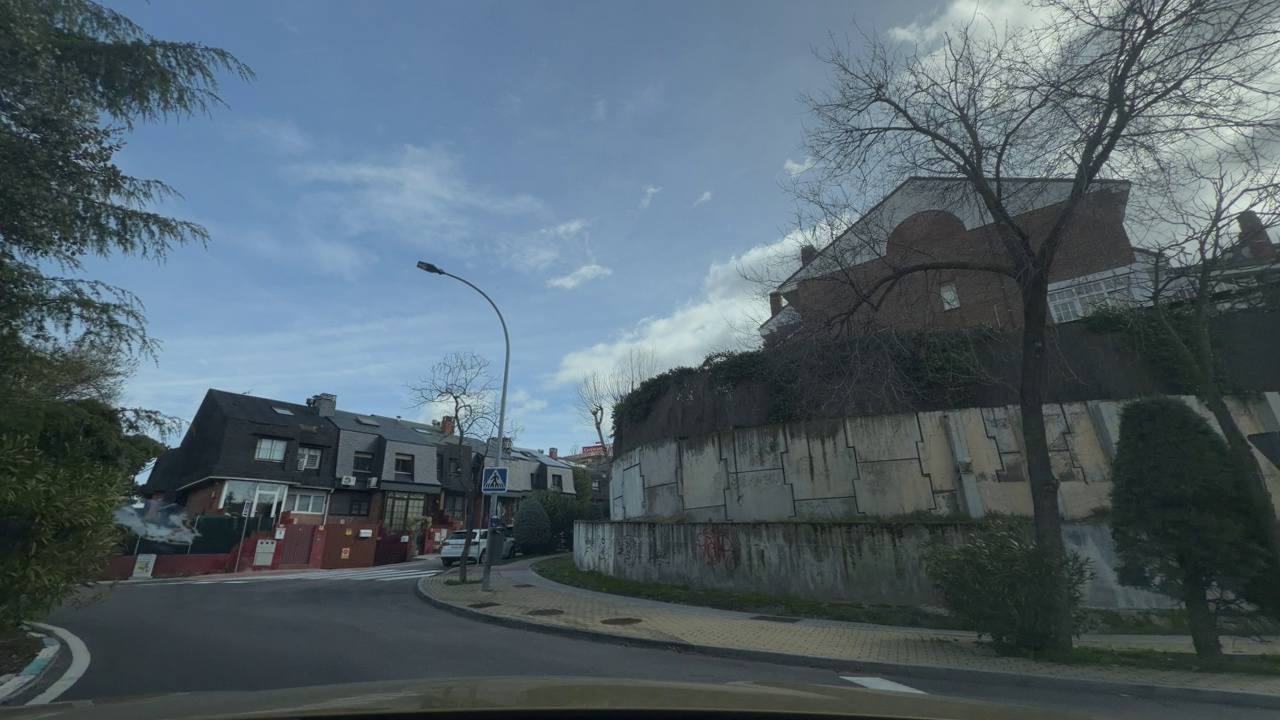
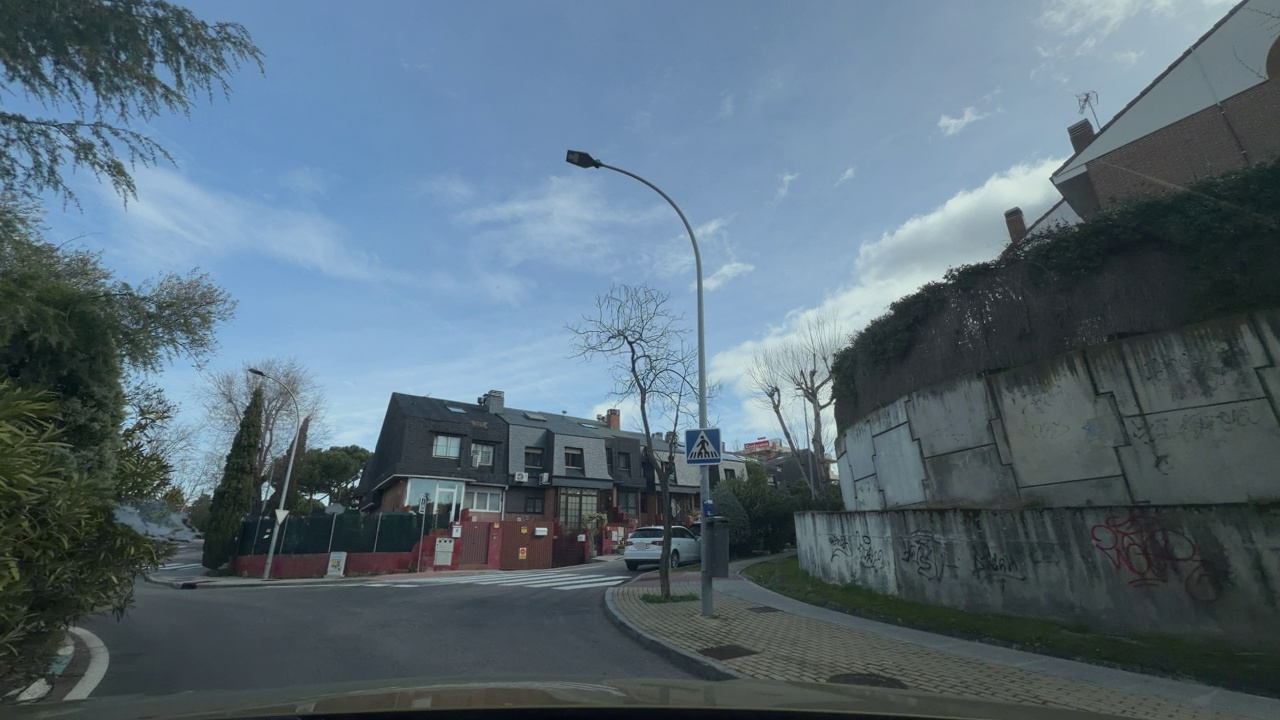
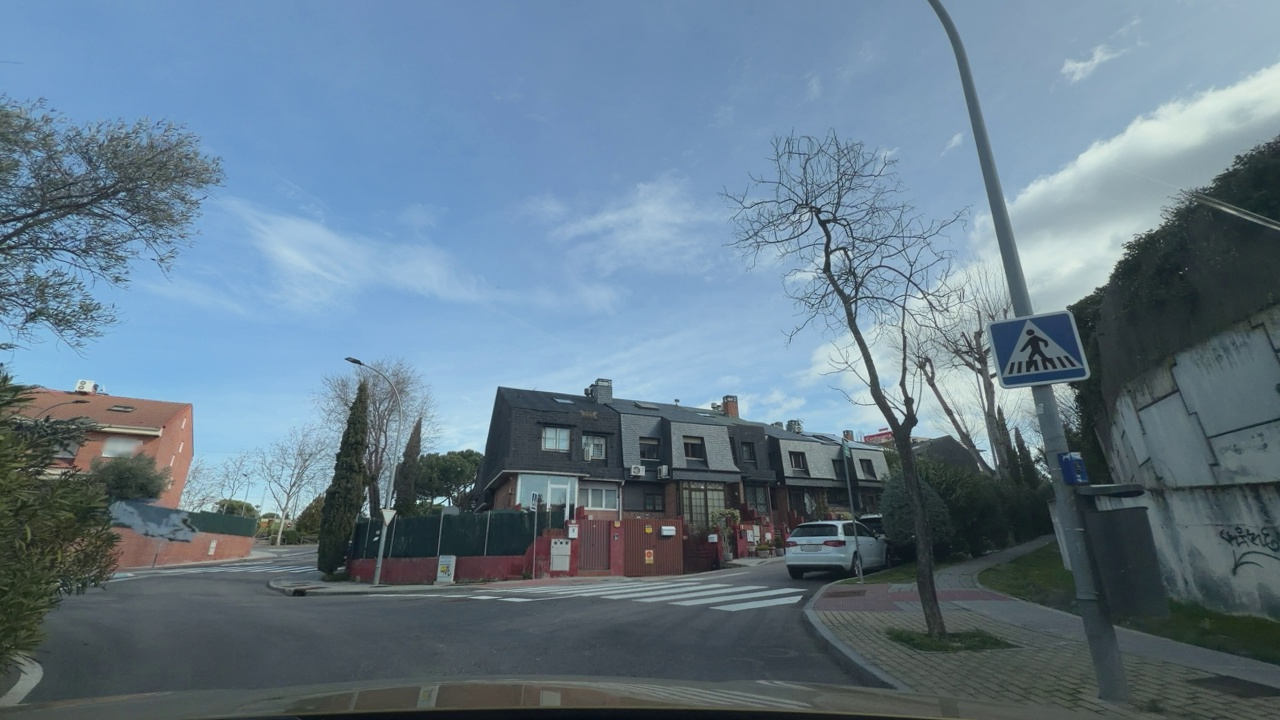
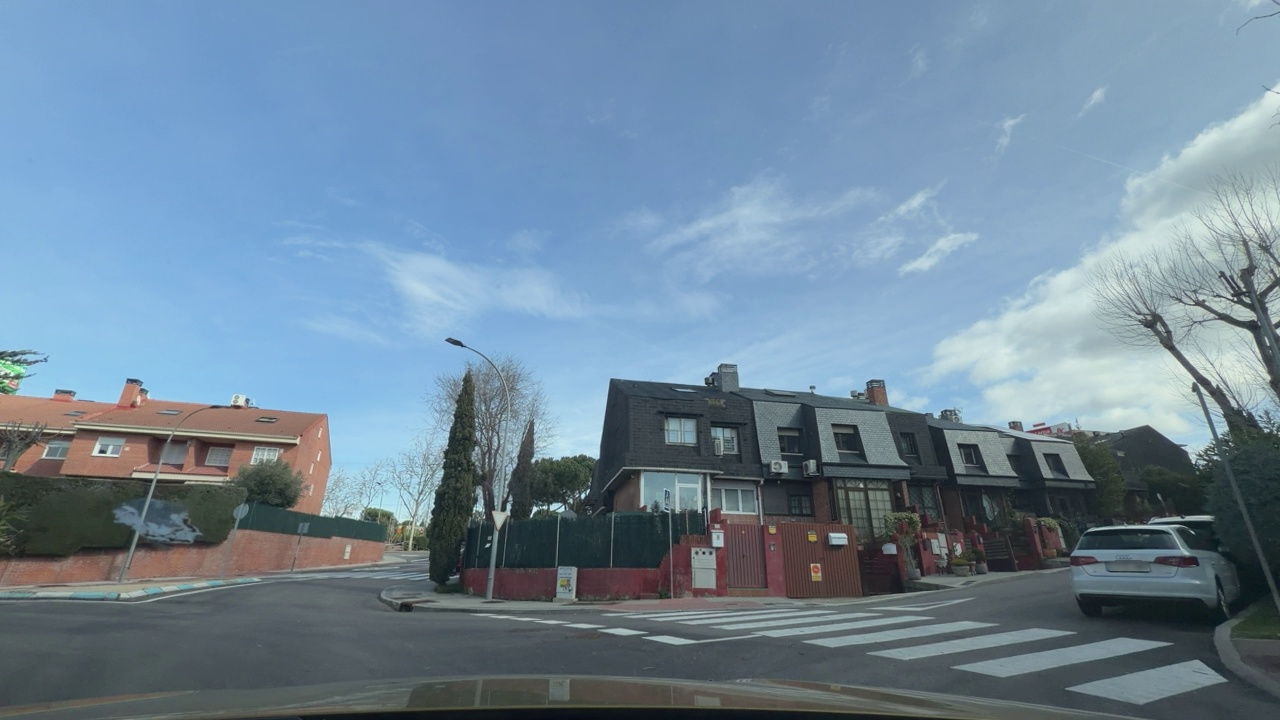
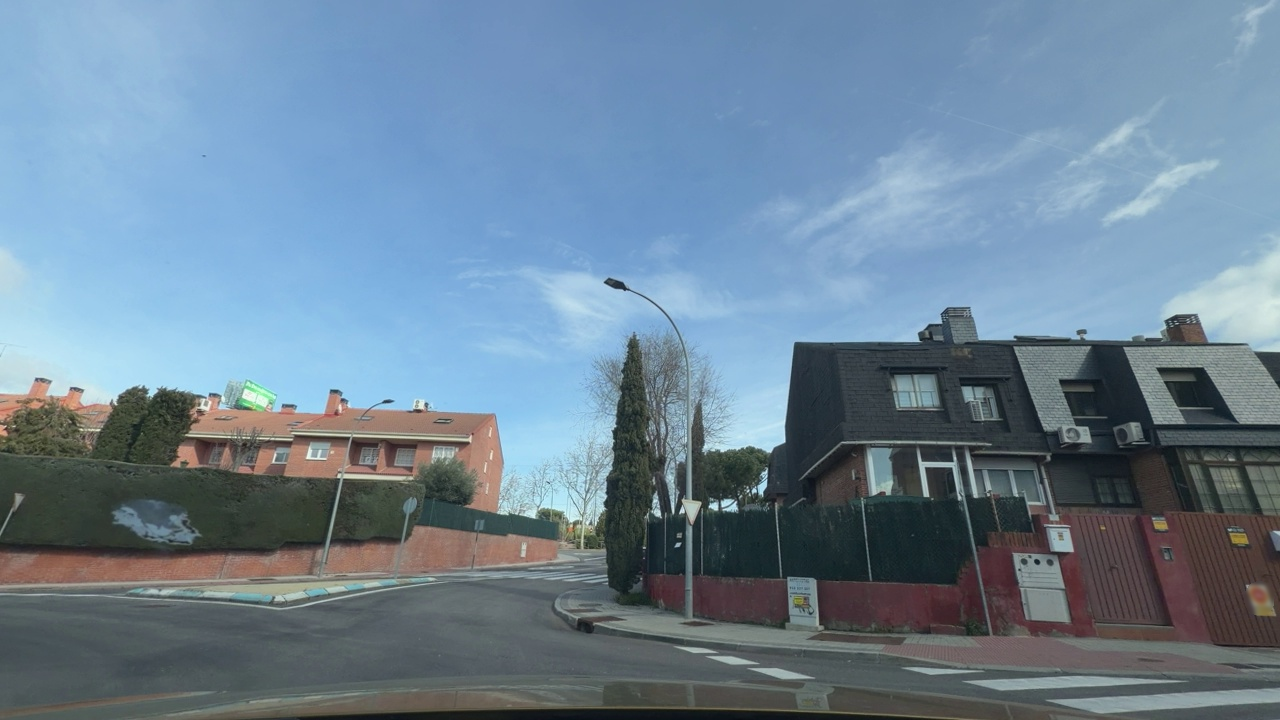
Situation: Roundabout
Question: Is the ego vehicle currently inside a roundabout?
Answer: Yes
Reasoning: The ego vehicle is already circulating within the roundabout.

Situation: Roundabout
Question: Is a roundabout visible ahead in the ego direction?
Answer: Yes
Reasoning: The ego vehicle is inside the roundabout, so the roundabout is present and visible ahead along its path.

Situation: Roundabout
Question: Is the ego vehicle stationary while another vehicle crosses its path within the roundabout?
Answer: No
Reasoning: The ego vehicle is moving and there are no other vehicles, so no vehicle is crossing its path.